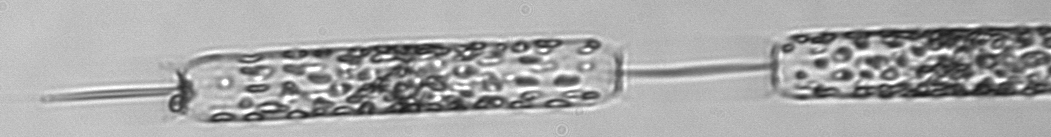
Label: Ditylum_brightwellii